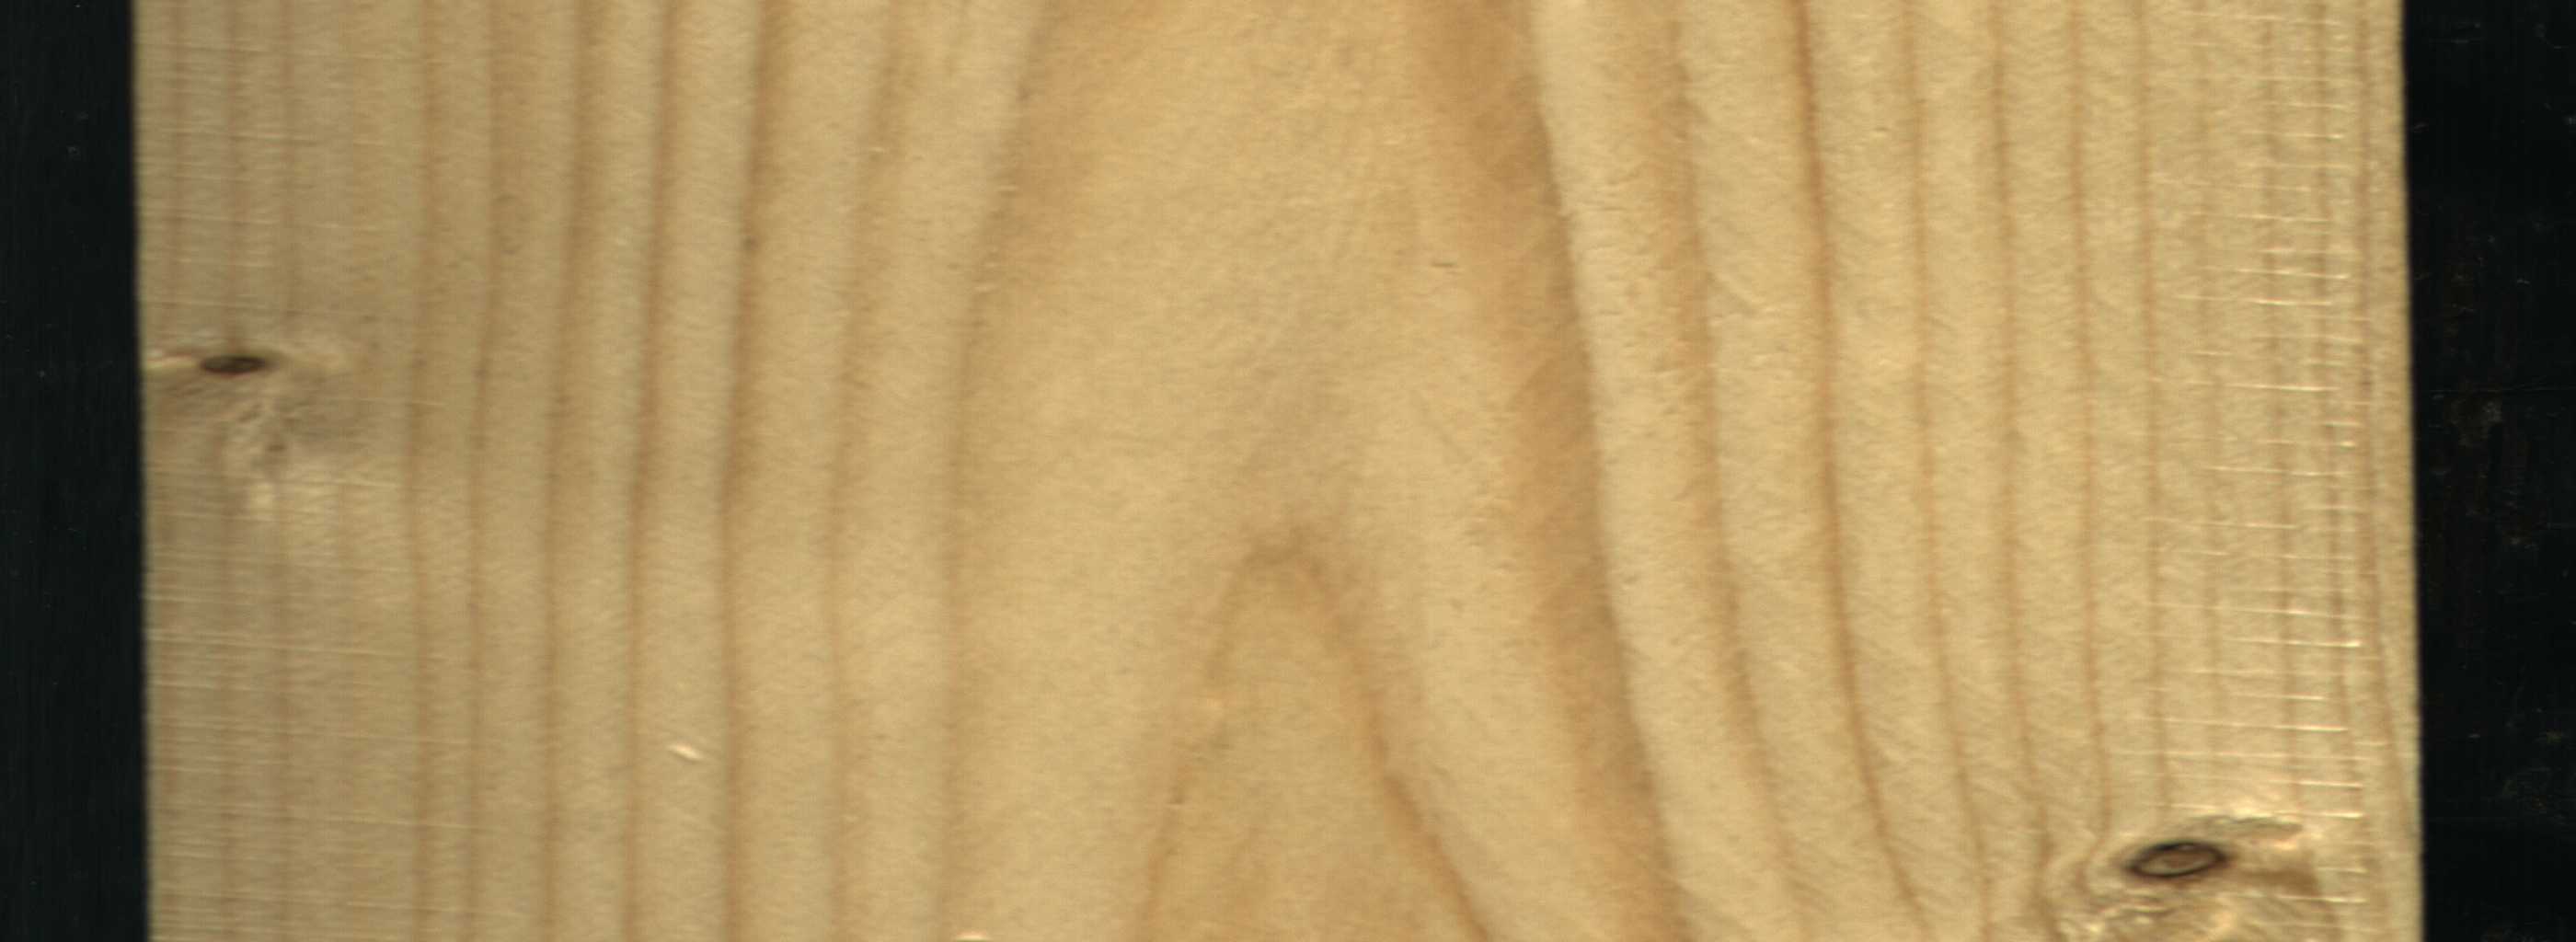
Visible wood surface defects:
Dead_Knot
Dead_Knot